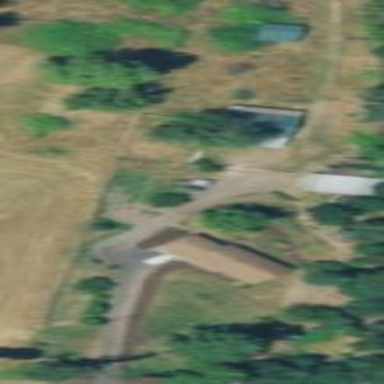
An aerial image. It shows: Farmyard area.